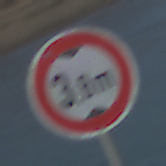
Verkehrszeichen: TatsaechlicheHoehe
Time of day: SunriseSunset
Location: Outdoor (RoadRail)
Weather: PartlyCloudy
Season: NotSpecified
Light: Natural